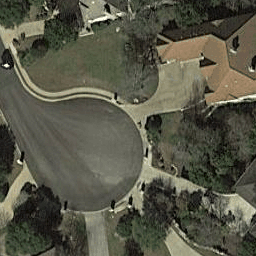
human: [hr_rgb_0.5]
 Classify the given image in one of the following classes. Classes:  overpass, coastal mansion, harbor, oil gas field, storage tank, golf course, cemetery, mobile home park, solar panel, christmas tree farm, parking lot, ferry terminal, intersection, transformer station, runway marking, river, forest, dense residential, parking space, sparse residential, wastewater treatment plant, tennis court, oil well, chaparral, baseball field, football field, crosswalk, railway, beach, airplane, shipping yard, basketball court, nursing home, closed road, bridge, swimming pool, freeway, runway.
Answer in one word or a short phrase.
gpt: closed road